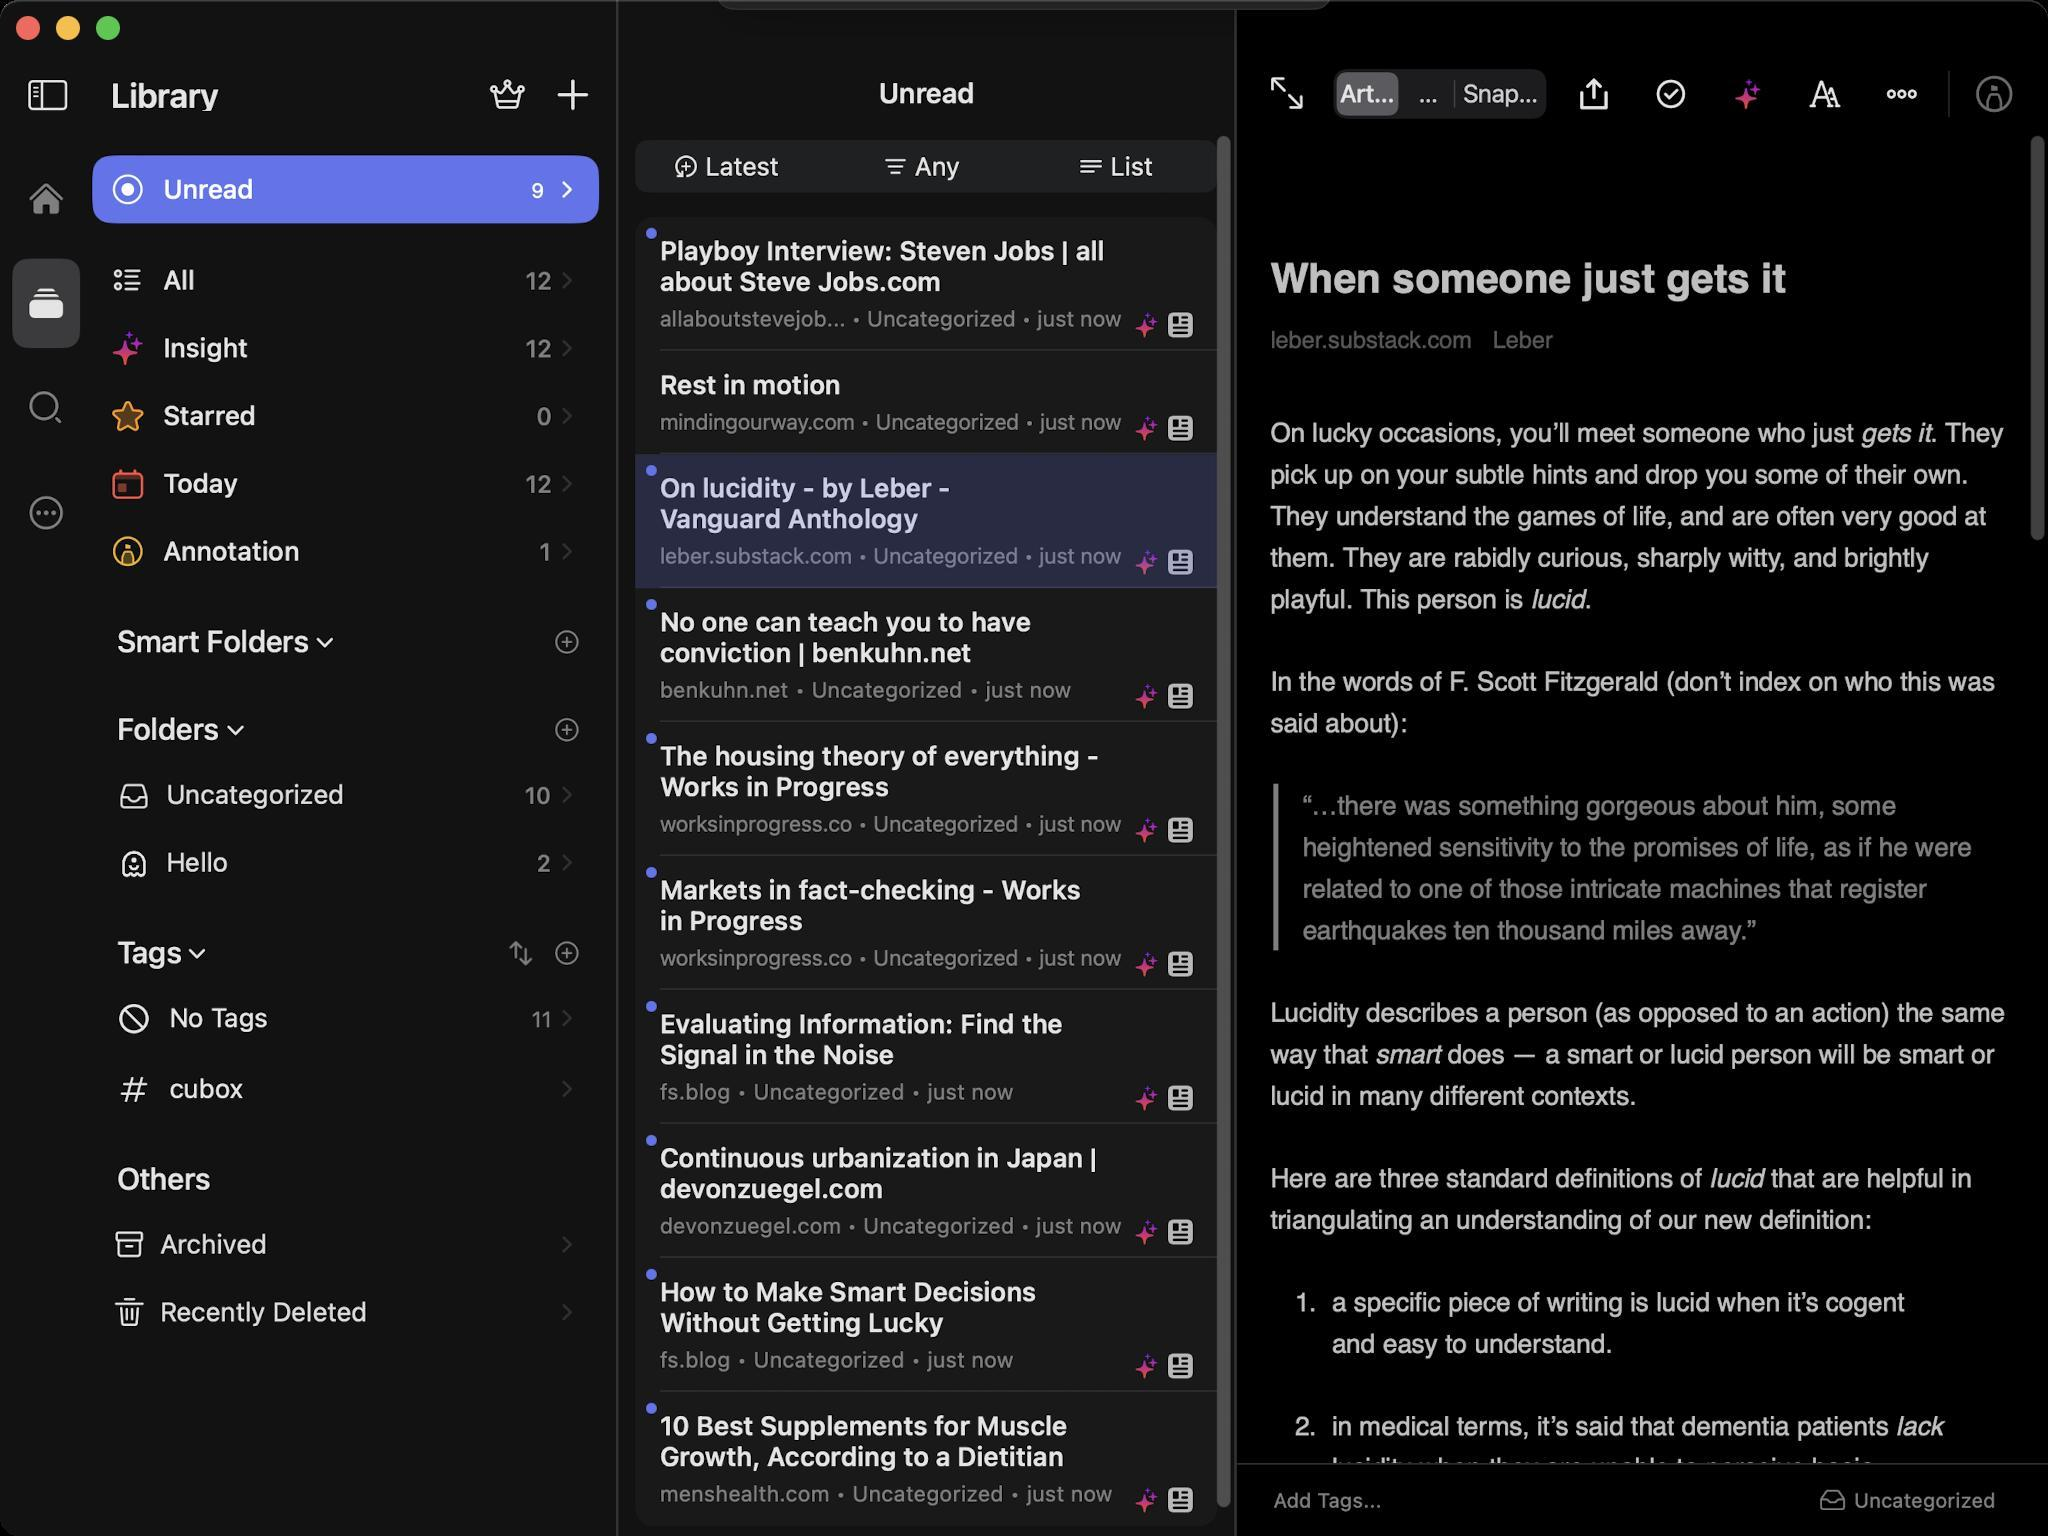
Accessibility tree:
{"name": "Cubox", "role": "AXWindow", "description": null, "role_description": "standard window", "value": null, "position": "352.00;95.00", "size": "1024;768", "children": [{"name": null, "role": "AXGroup", "description": null, "role_description": "group", "value": null, "position": "0.00;0.00", "size": "1024;768", "children": [{"name": null, "role": "AXGroup", "description": null, "role_description": "group", "value": null, "position": "0.00;0.00", "size": "1024;768", "children": [{"name": null, "role": "AXStaticText", "description": "Marked as Read", "role_description": "text", "value": null, "position": "373.45;50.82", "size": "277;15", "children": []}]}, {"name": null, "role": "AXGroup", "description": null, "role_description": "group", "value": null, "position": "0.00;0.00", "size": "1024;768", "children": [{"name": null, "role": "AXGroup", "description": null, "role_description": "group", "value": null, "position": "-77.00;0.00", "size": "385;768", "children": [{"name": null, "role": "AXGroup", "description": null, "role_description": "Nav bar", "value": null, "position": "-77.00;27.72", "size": "385;38", "children": [{"name": null, "role": "AXButton", "description": "Hide Sidebar", "role_description": "button", "value": null, "position": "3.85;30.03", "size": "40;34", "children": []}, {"name": null, "role": "AXButton", "description": "Library", "role_description": "button", "value": null, "position": "49.28;30.03", "size": "63;34", "children": []}, {"name": null, "role": "AXButton", "description": "crown", "role_description": "button", "value": null, "position": "244.86;38.50", "size": "18;18", "children": []}, {"name": null, "role": "AXButton", "description": "newCard", "role_description": "button", "value": null, "position": "277.97;38.50", "size": "18;18", "children": []}]}, {"name": null, "role": "AXGroup", "description": null, "role_description": "group", "value": null, "position": "-77.00;0.00", "size": "385;768", "children": [{"name": null, "role": "AXGroup", "description": null, "role_description": "group", "value": null, "position": "-77.00;0.00", "size": "385;768", "children": [{"name": null, "role": "AXGroup", "description": null, "role_description": "collection", "value": null, "position": "46.20;0.00", "size": "262;768", "children": [{"name": null, "role": "AXButton", "description": null, "role_description": "button", "value": null, "position": "58.52;66.22", "size": "23;12", "children": []}, {"name": null, "role": "AXStaticText", "description": "Unread", "role_description": "text", "value": "10", "position": "46.20;77.77", "size": "253;34", "children": []}, {"name": null, "role": "AXButton", "description": null, "role_description": "button", "value": null, "position": "58.52;111.65", "size": "23;12", "children": []}, {"name": null, "role": "AXStaticText", "description": "All", "role_description": "text", "value": "12", "position": "46.20;123.20", "size": "253;34", "children": []}, {"name": null, "role": "AXStaticText", "description": "Insight", "role_description": "text", "value": "12", "position": "46.20;157.08", "size": "253;34", "children": []}, {"name": null, "role": "AXStaticText", "description": "Starred", "role_description": "text", "value": "0", "position": "46.20;190.96", "size": "253;34", "children": []}, {"name": null, "role": "AXStaticText", "description": "Today", "role_description": "text", "value": "12", "position": "46.20;224.84", "size": "253;34", "children": []}, {"name": null, "role": "AXStaticText", "description": "Annotation", "role_description": "text", "value": "1", "position": "46.20;258.72", "size": "253;34", "children": []}, {"name": null, "role": "AXButton", "description": null, "role_description": "button", "value": null, "position": "58.52;292.60", "size": "109;44", "children": []}, {"name": null, "role": "AXButton", "description": null, "role_description": "button", "value": null, "position": "272.58;292.60", "size": "27;44", "children": []}, {"name": null, "role": "AXStaticText", "description": "Smart Folders", "role_description": "text", "value": null, "position": "58.52;311.08", "size": "96;19", "children": []}, {"name": null, "role": "AXButton", "description": null, "role_description": "button", "value": null, "position": "58.52;336.49", "size": "64;44", "children": []}, {"name": null, "role": "AXButton", "description": null, "role_description": "button", "value": null, "position": "272.58;336.49", "size": "27;44", "children": []}, {"name": null, "role": "AXStaticText", "description": "Folders", "role_description": "text", "value": null, "position": "58.52;354.97", "size": "51;19", "children": []}, {"name": null, "role": "AXStaticText", "description": "", "role_description": "text", "value": "10", "position": "46.20;380.38", "size": "253;34", "children": []}, {"name": null, "role": "AXStaticText", "description": "Hello", "role_description": "text", "value": "2", "position": "46.20;414.26", "size": "253;34", "children": []}, {"name": null, "role": "AXButton", "description": null, "role_description": "button", "value": null, "position": "58.52;448.14", "size": "45;44", "children": []}, {"name": null, "role": "AXButton", "description": null, "role_description": "button", "value": null, "position": "241.78;448.14", "size": "31;44", "children": []}, {"name": null, "role": "AXButton", "description": null, "role_description": "button", "value": null, "position": "272.58;448.14", "size": "27;44", "children": []}, {"name": null, "role": "AXStaticText", "description": "Tags", "role_description": "text", "value": null, "position": "58.52;466.62", "size": "32;19", "children": []}, {"name": null, "role": "AXGroup", "description": null, "role_description": "group", "value": null, "position": "46.20;492.03", "size": "253;34", "children": [{"name": null, "role": "AXStaticText", "description": "No Tags", "role_description": "text", "value": null, "position": "84.70;501.27", "size": "50;15", "children": []}, {"name": null, "role": "AXStaticText", "description": "11", "role_description": "text", "value": null, "position": "265.65;502.81", "size": "10;13", "children": []}]}, {"name": null, "role": "AXStaticText", "description": "cubox", "role_description": "text", "value": null, "position": "46.20;527.45", "size": "253;34", "children": []}, {"name": null, "role": "AXButton", "description": null, "role_description": "button", "value": null, "position": "58.52;561.33", "size": "60;44", "children": []}, {"name": null, "role": "AXStaticText", "description": "Others", "role_description": "text", "value": null, "position": "58.52;579.81", "size": "47;19", "children": []}, {"name": null, "role": "AXGroup", "description": null, "role_description": "group", "value": null, "position": "46.20;605.22", "size": "253;34", "children": [{"name": null, "role": "AXStaticText", "description": "Archived", "role_description": "text", "value": null, "position": "80.08;614.46", "size": "177;15", "children": []}]}, {"name": null, "role": "AXGroup", "description": null, "role_description": "group", "value": null, "position": "46.20;639.10", "size": "253;34", "children": [{"name": null, "role": "AXStaticText", "description": "Recently Deleted", "role_description": "text", "value": null, "position": "80.08;648.34", "size": "177;15", "children": []}]}]}, {"name": null, "role": "AXButton", "description": "tabbar0", "role_description": "button", "value": null, "position": "6.16;77.00", "size": "34;45", "children": []}, {"name": null, "role": "AXButton", "description": "tabbar1", "role_description": "button", "value": null, "position": "6.16;129.36", "size": "34;45", "children": []}, {"name": null, "role": "AXButton", "description": "tabbar2", "role_description": "button", "value": null, "position": "6.16;181.72", "size": "34;45", "children": []}, {"name": null, "role": "AXButton", "description": "setting", "role_description": "button", "value": null, "position": "6.16;234.08", "size": "34;45", "children": []}]}]}]}, {"name": null, "role": "AXSplitter", "description": null, "role_description": "splitter", "value": 30.07518768310547, "position": "308.00;0.00", "size": "1;768", "children": []}, {"name": null, "role": "AXGroup", "description": null, "role_description": "group", "value": null, "position": "309.15;0.00", "size": "308;768", "children": [{"name": null, "role": "AXGroup", "description": null, "role_description": "Nav bar", "value": null, "position": "309.15;27.72", "size": "308;38", "children": [{"name": null, "role": "AXHeading", "description": "Unread", "role_description": "heading", "value": null, "position": "439.29;38.50", "size": "49;16", "children": []}]}, {"name": null, "role": "AXGroup", "description": null, "role_description": "group", "value": null, "position": "309.15;0.00", "size": "308;768", "children": [{"name": null, "role": "AXGroup", "description": null, "role_description": "group", "value": null, "position": "309.15;0.00", "size": "308;768", "children": [{"name": null, "role": "AXGroup", "description": null, "role_description": "collection", "value": null, "position": "309.15;0.00", "size": "308;768", "children": [{"name": null, "role": "AXButton", "description": "Latest", "role_description": "button", "value": null, "position": "324.56;71.61", "size": "82;23", "children": []}, {"name": null, "role": "AXButton", "description": "Any", "role_description": "button", "value": null, "position": "422.35;71.61", "size": "82;23", "children": []}, {"name": null, "role": "AXButton", "description": "List", "role_description": "button", "value": null, "position": "519.37;71.61", "size": "82;23", "children": []}, {"name": null, "role": "AXStaticText", "description": "Playboy Interview: Steven Jobs | all about Steve Jobs.com", "role_description": "text", "value": null, "position": "317.62;108.57", "size": "291;67", "children": []}, {"name": null, "role": "AXStaticText", "description": "Rest in motion", "role_description": "text", "value": null, "position": "317.62;175.56", "size": "291;52", "children": []}, {"name": null, "role": "AXStaticText", "description": "On lucidity - by Leber - Vanguard Anthology", "role_description": "text", "value": null, "position": "317.62;227.15", "size": "291;67", "children": []}, {"name": null, "role": "AXStaticText", "description": "No one can teach you to have conviction | benkuhn.net", "role_description": "text", "value": null, "position": "317.62;294.14", "size": "291;67", "children": []}, {"name": null, "role": "AXStaticText", "description": "The housing theory of everything - Works in Progress", "role_description": "text", "value": null, "position": "317.62;361.13", "size": "291;67", "children": []}, {"name": null, "role": "AXStaticText", "description": "Markets in fact-checking - Works in Progress", "role_description": "text", "value": null, "position": "317.62;428.12", "size": "291;67", "children": []}, {"name": null, "role": "AXStaticText", "description": "Evaluating Information: Find the Signal in the Noise", "role_description": "text", "value": null, "position": "317.62;495.11", "size": "291;67", "children": []}, {"name": null, "role": "AXStaticText", "description": "Continuous urbanization in Japan | devonzuegel.com", "role_description": "text", "value": null, "position": "317.62;562.10", "size": "291;67", "children": []}, {"name": null, "role": "AXStaticText", "description": "How to Make Smart Decisions Without Getting Lucky", "role_description": "text", "value": null, "position": "317.62;629.09", "size": "291;67", "children": []}, {"name": null, "role": "AXStaticText", "description": "10 Best Supplements for Muscle Growth, According to a Dietitian", "role_description": "text", "value": null, "position": "317.62;696.08", "size": "291;67", "children": []}]}]}]}]}, {"name": null, "role": "AXSplitter", "description": null, "role_description": "splitter", "value": 30.07518768310547, "position": "617.15;0.00", "size": "1;768", "children": []}, {"name": null, "role": "AXGroup", "description": null, "role_description": "group", "value": null, "position": "618.31;0.00", "size": "406;768", "children": [{"name": null, "role": "AXGroup", "description": null, "role_description": "Nav bar", "value": null, "position": "618.31;27.72", "size": "406;38", "children": [{"name": null, "role": "AXButton", "description": "Enter Fullscreen", "role_description": "button", "value": null, "position": "625.24;30.03", "size": "37;34", "children": []}, {"name": null, "role": "AXTabGroup", "description": null, "role_description": "tab group", "value": null, "position": "666.82;34.65", "size": "107;25", "children": [{"name": null, "role": "AXRadioButton", "description": "Article", "role_description": "tab", "value": 1, "position": "666.82;34.65", "size": "34;25", "children": []}, {"name": null, "role": "AXRadioButton", "description": "Web", "role_description": "tab", "value": 0, "position": "701.47;34.65", "size": "25;25", "children": []}, {"name": null, "role": "AXRadioButton", "description": "Snapshot", "role_description": "tab", "value": 0, "position": "727.65;34.65", "size": "45;25", "children": []}]}, {"name": null, "role": "AXButton", "description": "shareMore", "role_description": "button", "value": null, "position": "785.40;35.42", "size": "23;23", "children": []}, {"name": null, "role": "AXButton", "description": "shareRead", "role_description": "button", "value": null, "position": "823.90;35.42", "size": "23;23", "children": []}, {"name": null, "role": "AXButton", "description": "insightIcon", "role_description": "button", "value": null, "position": "862.40;35.42", "size": "23;23", "children": []}, {"name": null, "role": "AXButton", "description": "shareReaderStyle", "role_description": "button", "value": null, "position": "900.90;35.42", "size": "23;23", "children": []}, {"name": null, "role": "AXButton", "description": "shareReaderMore", "role_description": "button", "value": null, "position": "939.40;35.42", "size": "23;23", "children": []}, {"name": null, "role": "AXButton", "description": "mark 0", "role_description": "button", "value": null, "position": "985.60;35.42", "size": "23;23", "children": []}]}, {"name": null, "role": "AXGroup", "description": null, "role_description": "group", "value": null, "position": "618.31;0.00", "size": "406;768", "children": [{"name": null, "role": "AXGroup", "description": null, "role_description": "group", "value": null, "position": "618.31;0.00", "size": "406;768", "children": [{"name": null, "role": "AXGroup", "description": null, "role_description": "group", "value": null, "position": "618.31;0.00", "size": "406;768", "children": [{"name": null, "role": "AXGroup", "description": null, "role_description": "group", "value": null, "position": "618.31;0.00", "size": "406;768", "children": [{"name": null, "role": "AXGroup", "description": null, "role_description": "group", "value": null, "position": "618.00;66.00", "size": "407;769", "children": [{"name": null, "role": "AXGroup", "description": null, "role_description": "group", "value": null, "position": "618.00;66.00", "size": "407;769", "children": [{"name": null, "role": "AXWebArea", "description": "On lucidity - by Leber - Vanguard Anthology", "role_description": "AXWebArea", "value": "", "position": "618.00;66.00", "size": "407;2529", "children": [{"name": null, "role": "AXHeading", "description": "When someone just gets it", "role_description": "heading", "value": "1", "position": "635.00;127.00", "size": "259;25", "children": []}, {"name": null, "role": "AXLink", "description": "leber.substack.com", "role_description": "link", "value": "", "position": "635.00;162.00", "size": "102;16", "children": []}, {"name": null, "role": "AXStaticText", "description": "Leber", "role_description": "text", "value": "", "position": "746.00;162.00", "size": "31;16", "children": []}, {"name": null, "role": "AXStaticText", "description": "On lucky occasions, you’ll meet someone who just", "role_description": "text", "value": "", "position": "635.00;207.00", "size": "296;18", "children": []}, {"name": null, "role": "AXStaticText", "description": "gets it", "role_description": "text", "value": "", "position": "930.00;207.00", "size": "36;18", "children": []}, {"name": null, "role": "AXStaticText", "description": ". They pick up on your subtle hints and drop you some of their own. They understand the games of life, and are often very good at them. They are rabidly curious, sharply witty, and brightly playful. This person is", "role_description": "text", "value": "", "position": "635.00;207.00", "size": "368;101", "children": []}, {"name": null, "role": "AXStaticText", "description": "lucid", "role_description": "text", "value": "", "position": "765.00;290.00", "size": "29;18", "children": []}, {"name": null, "role": "AXStaticText", "description": ".", "role_description": "text", "value": "", "position": "792.00;290.00", "size": "5;18", "children": []}, {"name": null, "role": "AXStaticText", "description": "In the words of F. Scott Fitzgerald (don’t index on who this was said about):", "role_description": "text", "value": "", "position": "635.00;331.00", "size": "363;39", "children": []}, {"name": null, "role": "AXStaticText", "description": "“…there was something gorgeous about him, some heightened sensitivity to the promises of life, as if he were related to one of those intricate machines that register earthquakes ten thousand miles away.”", "role_description": "text", "value": "", "position": "651.00;393.00", "size": "336;80", "children": []}, {"name": null, "role": "AXStaticText", "description": "Lucidity describes a person (as opposed to an action) the same way that", "role_description": "text", "value": "", "position": "635.00;497.00", "size": "369;39", "children": []}, {"name": null, "role": "AXStaticText", "description": "smart", "role_description": "text", "value": "", "position": "687.00;518.00", "size": "34;18", "children": []}, {"name": null, "role": "AXStaticText", "description": "does — a smart or lucid person will be smart or lucid in many different contexts.", "role_description": "text", "value": "", "position": "635.00;518.00", "size": "363;38", "children": []}, {"name": null, "role": "AXStaticText", "description": "Here are three standard definitions of", "role_description": "text", "value": "", "position": "635.00;580.00", "size": "221;18", "children": []}, {"name": null, "role": "AXStaticText", "description": "lucid", "role_description": "text", "value": "", "position": "854.00;580.00", "size": "29;18", "children": []}, {"name": null, "role": "AXStaticText", "description": "that are helpful in triangulating an understanding of our new definition:", "role_description": "text", "value": "", "position": "635.00;580.00", "size": "352;39", "children": []}, {"name": null, "role": "AXGroup", "description": "", "role_description": "list", "value": "", "position": "635.00;639.00", "size": "373;188", "children": [{"name": null, "role": "AXStaticText", "description": "a specific piece of writing is lucid when it’s cogent and easy to understand.", "role_description": "text", "value": "", "position": "666.00;642.00", "size": "287;38", "children": []}, {"name": null, "role": "AXStaticText", "description": "in medical terms, it’s said that dementia patients", "role_description": "text", "value": "", "position": "666.00;704.00", "size": "283;18", "children": []}, {"name": null, "role": "AXStaticText", "description": "lack", "role_description": "text", "value": "", "position": "947.00;704.00", "size": "25;18", "children": []}, {"name": null, "role": "AXStaticText", "description": "lucidity when they are unable to perceive basic realities about the world around them.", "role_description": "text", "value": "", "position": "666.00;725.00", "size": "272;39", "children": []}, {"name": null, "role": "AXStaticText", "description": "lucid dreaming, a state of utter comprehension about your plane of existence.", "role_description": "text", "value": "", "position": "666.00;786.00", "size": "306;39", "children": []}]}, {"name": null, "role": "AXStaticText", "description": "Thus, a", "role_description": "text", "value": "", "position": "635.00;849.00", "size": "48;18", "children": []}, {"name": null, "role": "AXStaticText", "description": "lucid person", "role_description": "text", "value": "", "position": "682.00;849.00", "size": "72;18", "children": []}, {"name": null, "role": "AXStaticText", "description": "is compelling, perceptive, and aware of life’s meta-games. Lucid people are the opposites of", "role_description": "text", "value": "", "position": "635.00;849.00", "size": "349;39", "children": []}, {"name": null, "role": "AXStaticText", "description": "NPCs", "role_description": "text", "value": "", "position": "940.00;870.00", "size": "36;18", "children": []}, {"name": null, "role": "AXStaticText", "description": ", those who play the games that life gives them without a second thought.", "role_description": "text", "value": "", "position": "635.00;870.00", "size": "368;59", "children": []}, {"name": null, "role": "AXStaticText", "description": "Lucid people aren’t dogmatic.", "role_description": "text", "value": "", "position": "635.00;952.00", "size": "176;18", "children": []}, {"name": null, "role": "AXStaticText", "description": "Most ideologies are full of heuristics that non-lucid people rely on since they can’t actively evaluate different situations.", "role_description": "text", "value": "", "position": "635.00;952.00", "size": "366;60", "children": []}, {"name": null, "role": "AXStaticText", "description": "Since they have eclectic life philosophies, lucid people are full of surprises and it’s hard to predict what they’ll say or do next. That’s often why the conversations will go well and they will", "role_description": "text", "value": "", "position": "635.00;994.00", "size": "354;80", "children": []}, {"name": null, "role": "AXStaticText", "description": "just get it", "role_description": "text", "value": "", "position": "860.00;1056.00", "size": "54;18", "children": []}, {"name": null, "role": "AXStaticText", "description": "— they are actually thinking about what you’re saying and not just following a script.", "role_description": "text", "value": "", "position": "635.00;1056.00", "size": "369;59", "children": []}, {"name": null, "role": "AXStaticText", "description": "Don’t confuse lucidity and competence. Competence is when you’re good at life’s games; lucidity is knowing which game you’re playing. Disaster can arise if you end up being good at the wrong game.", "role_description": "text", "value": "", "position": "635.00;1139.00", "size": "356;80", "children": []}, {"name": null, "role": "AXStaticText", "description": "Take, for example, the couple Stacy and James. When they argue, Stacy quickly devolves to making irrational, emotional arguments. James has two options:", "role_description": "text", "value": "", "position": "635.00;1242.00", "size": "352;60", "children": []}, {"name": null, "role": "AXGroup", "description": "", "role_description": "list", "value": "", "position": "635.00;1323.00", "size": "373;106", "children": [{"name": null, "role": "AXStaticText", "description": "be", "role_description": "text", "value": "", "position": "666.00;1325.00", "size": "19;18", "children": []}, {"name": null, "role": "AXStaticText", "description": "competent", "role_description": "text", "value": "", "position": "683.00;1325.00", "size": "64;18", "children": []}, {"name": null, "role": "AXStaticText", "description": "and deconstruct Stacy’s arguments using logic and rationality;", "role_description": "text", "value": "", "position": "666.00;1325.00", "size": "288;39", "children": []}, {"name": null, "role": "AXStaticText", "description": "be", "role_description": "text", "value": "", "position": "666.00;1388.00", "size": "19;18", "children": []}, {"name": null, "role": "AXStaticText", "description": "lucid", "role_description": "text", "value": "", "position": "683.00;1388.00", "size": "29;18", "children": []}, {"name": null, "role": "AXStaticText", "description": "and recognize the abstract games at play by choosing to appeal to Stacy’s emotions.", "role_description": "text", "value": "", "position": "666.00;1388.00", "size": "306;39", "children": []}]}, {"name": null, "role": "AXStaticText", "description": "The competent James frustrates both participants. The lucid James understands Stacy the way she wants to be understood, leading to better outcomes for everybody.", "role_description": "text", "value": "", "position": "635.00;1449.00", "size": "369;60", "children": []}, {"name": null, "role": "AXStaticText", "description": "This scenario brings to mind the classic contrast between intelligence and wisdom, most concisely: “intelligence is knowing the right answer, wisdom is knowing when to say it.” Wisdom overlaps with lucidity, but not entirely. An experienced old man can be wise but not lucid, and a bright young woman can be lucid but not wise. Wisdom is about qualitative knowledge gained through life experience, whereas lucidity is an acute awareness of life’s many meta-games.", "role_description": "text", "value": "", "position": "635.00;1533.00", "size": "362;163", "children": []}, {"name": null, "role": "AXStaticText", "description": "The next time you enter a conversation, think of the object-level analysis of", "role_description": "text", "value": "", "position": "635.00;1719.00", "size": "369;39", "children": []}, {"name": null, "role": "AXStaticText", "description": "what", "role_description": "text", "value": "", "position": "700.00;1740.00", "size": "29;18", "children": []}, {"name": null, "role": "AXStaticText", "description": "people are saying, as well as the lucid analysis of", "role_description": "text", "value": "", "position": "635.00;1740.00", "size": "370;38", "children": []}, {"name": null, "role": "AXStaticText", "description": "why", "role_description": "text", "value": "", "position": "649.00;1760.00", "size": "25;18", "children": []}, {"name": null, "role": "AXStaticText", "description": "they’re saying it. What are their motivations, their objectives, and the deeper meaning behind their words? If they were in a dream, would they be aware of it? What game of life are they playing?", "role_description": "text", "value": "", "position": "635.00;1760.00", "size": "366;81", "children": []}, {"name": null, "role": "AXStaticText", "description": "This exercise demands several hallmarks of lucidity: the blend of empathy and brainpower to understand the qualia of others in realtime; playful curiosity beyond your current scope to seek non-instrumental truth; and incisive self-awareness that you’re also just a player in the game.", "role_description": "text", "value": "", "position": "635.00;1864.00", "size": "372;102", "children": []}, {"name": null, "role": "AXStaticText", "description": "However, lucidity is more than just a social trait and applies to most areas of life. A good non-social example is root cause analysis:", "role_description": "text", "value": "", "position": "635.00;1988.00", "size": "358;60", "children": []}, {"name": null, "role": "AXStaticText", "description": "Let’s conjure up David, who runs the local laundromat. Customers are generally satisfied with his services but sometimes complain that the hangers he uses damages their clothes. Non-lucid David treats each incident as an independent customer service problem, paying for damages and giving a coupon for 10% off the next wash. Lucid David addresses the root cause and replaces the hangers. He was handed the “customer service” game but recognized that by playing the “take care of clothes” game, he could more effectively solve the problem.", "role_description": "text", "value": "", "position": "635.00;2072.00", "size": "371;205", "children": []}, {"name": null, "role": "AXStaticText", "description": "Most people consider themselves lucid the same way that most people consider themselves", "role_description": "text", "value": "", "position": "635.00;2300.00", "size": "368;39", "children": []}, {"name": null, "role": "AXStaticText", "description": "smart", "role_description": "text", "value": "", "position": "800.00;2321.00", "size": "38;18", "children": []}, {"name": null, "role": "AXStaticText", "description": "or", "role_description": "text", "value": "", "position": "836.00;2321.00", "size": "18;18", "children": []}, {"name": null, "role": "AXStaticText", "description": "principled", "role_description": "text", "value": "", "position": "852.00;2321.00", "size": "58;18", "children": []}, {"name": null, "role": "AXStaticText", "description": "— this is a fallacy just like how 80% of drivers think they are above-average drivers. It’s far more accurate to assess lucidity in others. The good news for you is that if somebody sent you this essay, they likely consider you lucid. Learn to recognize this trait and surround yourself with other lucid people — you’ll be all the better for it.", "role_description": "text", "value": "", "position": "635.00;2321.00", "size": "373;143", "children": []}, {"name": null, "role": "AXStaticText", "description": "Subscribe for more.", "role_description": "text", "value": "", "position": "635.00;2487.00", "size": "115;18", "children": []}, {"name": null, "role": "AXLink", "description": "leber.substack.com", "role_description": "link", "value": "", "position": "635.00;2529.00", "size": "102;16", "children": []}]}]}]}]}]}, {"name": null, "role": "AXButton", "description": null, "role_description": "button", "value": null, "position": "636.79;739.97", "size": "243;20", "children": []}, {"name": null, "role": "AXButton", "description": null, "role_description": "button", "value": null, "position": "903.21;739.97", "size": "102;20", "children": []}]}]}]}]}]}, {"name": null, "role": "AXButton", "description": null, "role_description": "close button", "value": null, "position": "7.00;6.00", "size": "14;16", "children": []}, {"name": null, "role": "AXButton", "description": null, "role_description": "full screen button", "value": null, "position": "47.00;6.00", "size": "14;16", "children": [{"name": null, "role": "AXGroup", "description": null, "role_description": "group", "value": null, "position": "47.00;6.00", "size": "14;16", "children": [{"name": null, "role": "AXGroup", "description": null, "role_description": "group", "value": null, "position": "47.00;6.00", "size": "14;16", "children": []}]}]}, {"name": null, "role": "AXButton", "description": null, "role_description": "minimize button", "value": null, "position": "27.00;6.00", "size": "14;16", "children": []}]}